Interaction volume radius: 10 \u00c5
Interaction volume height: 10 \u00c5
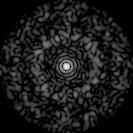
Disorder parameter: 0.8326